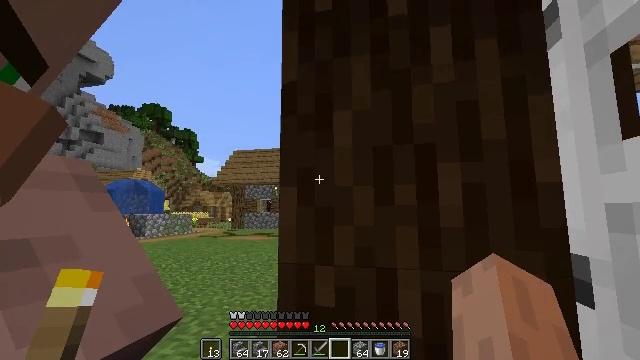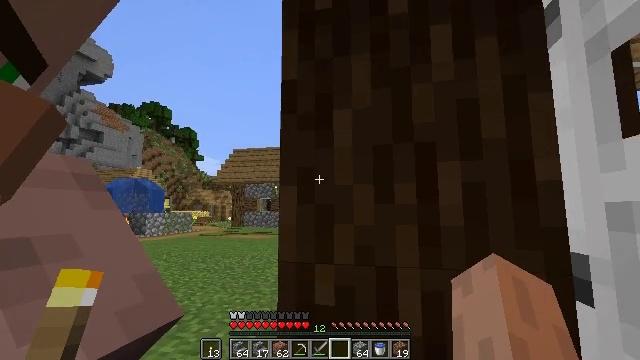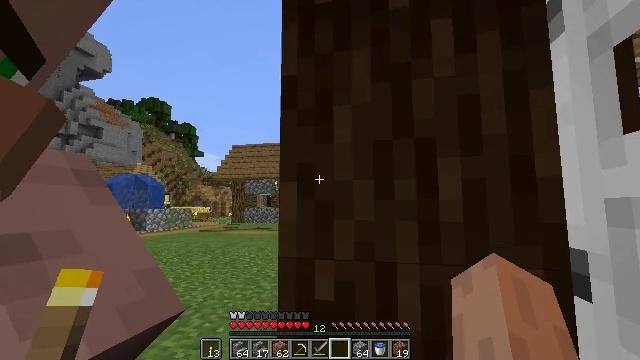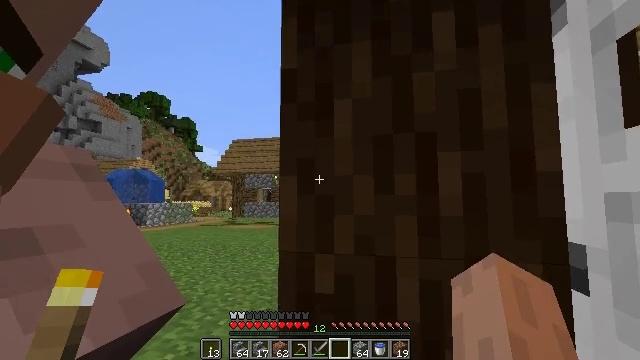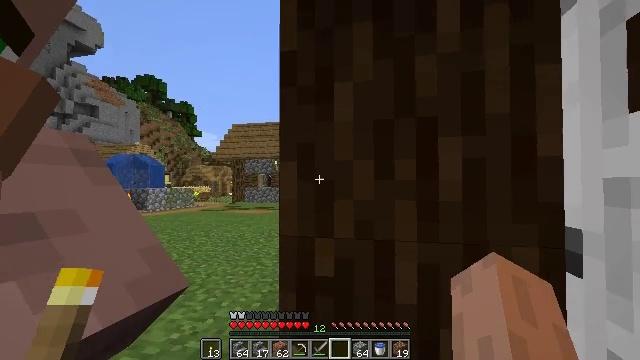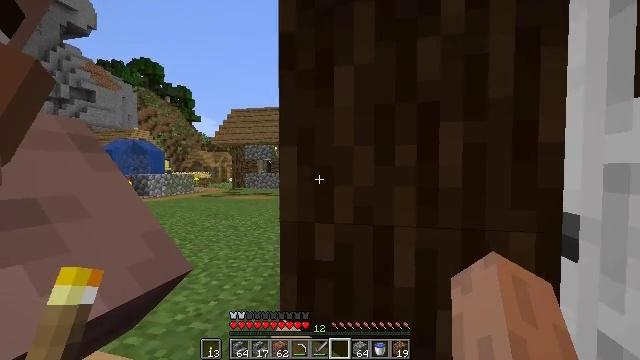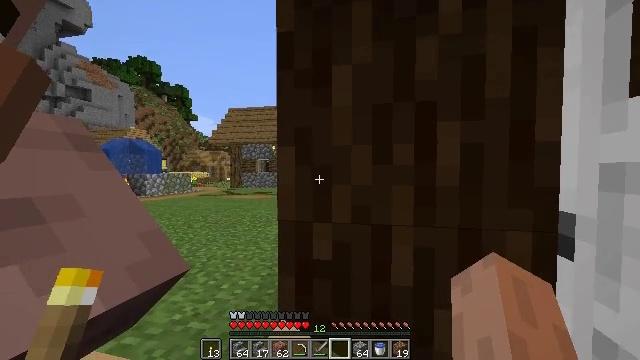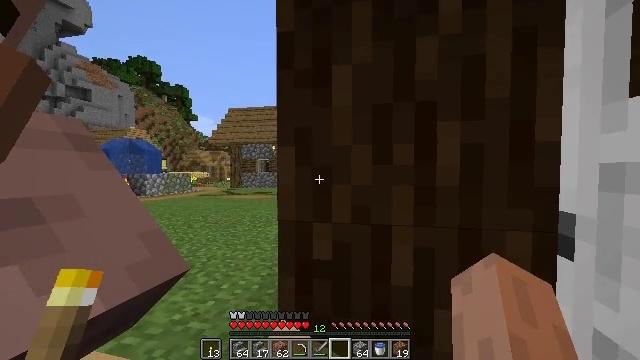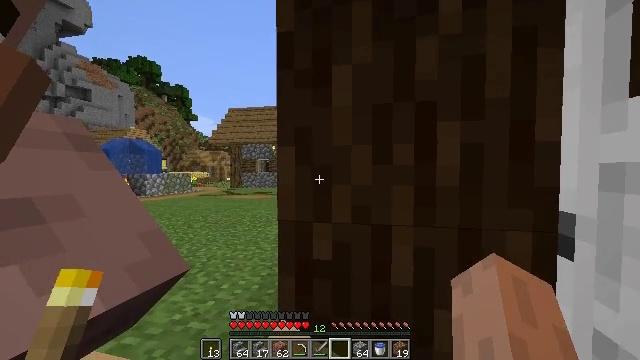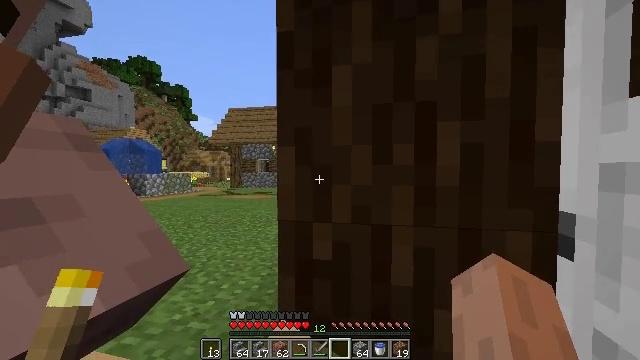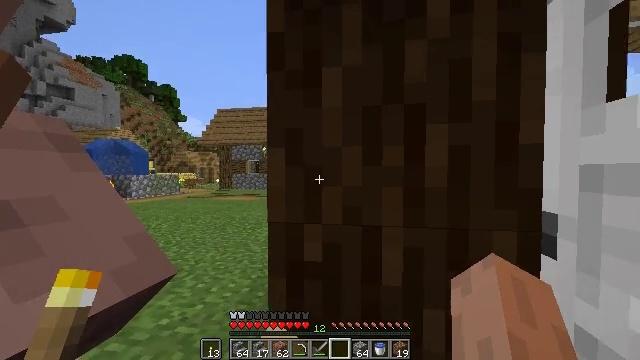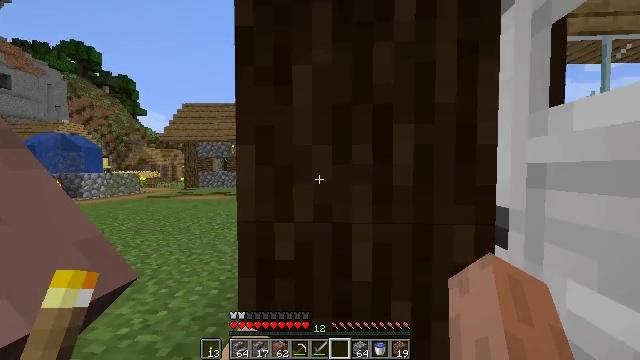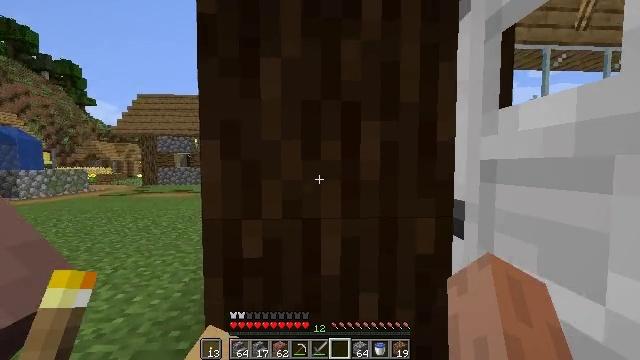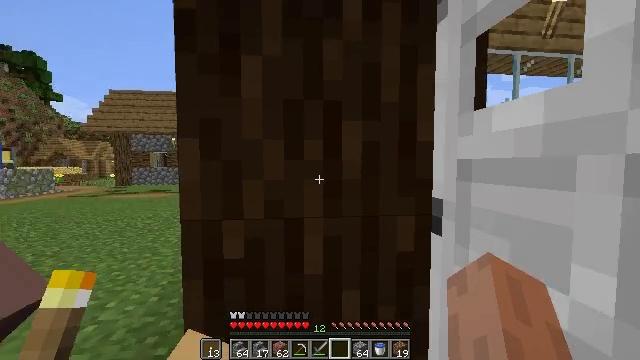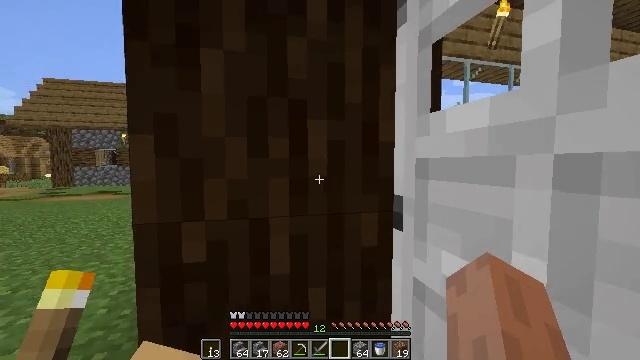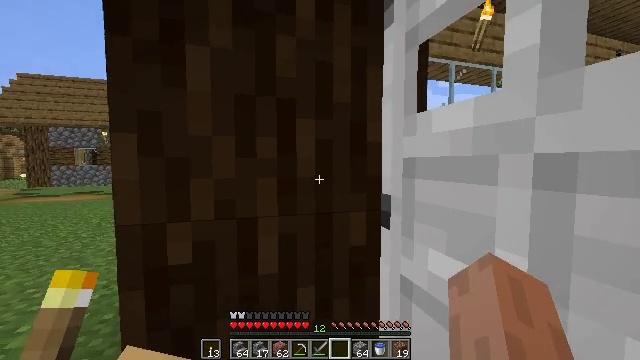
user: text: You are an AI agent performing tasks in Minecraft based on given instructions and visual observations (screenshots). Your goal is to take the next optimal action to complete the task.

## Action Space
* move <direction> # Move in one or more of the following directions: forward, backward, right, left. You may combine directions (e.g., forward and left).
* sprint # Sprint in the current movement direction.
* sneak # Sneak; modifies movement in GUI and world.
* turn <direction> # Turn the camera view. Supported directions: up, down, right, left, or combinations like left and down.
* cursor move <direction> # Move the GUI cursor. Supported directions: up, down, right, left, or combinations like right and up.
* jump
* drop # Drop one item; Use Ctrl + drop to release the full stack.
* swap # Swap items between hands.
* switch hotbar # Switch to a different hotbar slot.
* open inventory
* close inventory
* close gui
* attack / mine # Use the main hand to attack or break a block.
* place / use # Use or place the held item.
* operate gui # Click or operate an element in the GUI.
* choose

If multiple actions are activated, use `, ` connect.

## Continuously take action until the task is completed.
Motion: motion action
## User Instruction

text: Attack the iron door to collect it.
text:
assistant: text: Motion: turn left
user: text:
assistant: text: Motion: turn left
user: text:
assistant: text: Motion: turn left and down
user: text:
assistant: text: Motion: turn left and down
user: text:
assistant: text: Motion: turn left and down
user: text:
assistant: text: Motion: no_op
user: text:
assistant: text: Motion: no_op
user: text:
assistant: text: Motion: no_op
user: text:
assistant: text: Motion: no_op
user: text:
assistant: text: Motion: turn right
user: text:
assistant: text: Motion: turn right
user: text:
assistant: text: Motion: turn right
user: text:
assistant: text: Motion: turn right
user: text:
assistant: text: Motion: turn right
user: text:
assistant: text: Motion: turn right
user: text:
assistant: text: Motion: no_op
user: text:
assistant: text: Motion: no_op
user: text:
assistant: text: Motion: no_op
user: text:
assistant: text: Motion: move back
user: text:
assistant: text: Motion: move back
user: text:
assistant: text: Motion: move back
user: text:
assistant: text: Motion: move back
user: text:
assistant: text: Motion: move back
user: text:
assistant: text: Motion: move back
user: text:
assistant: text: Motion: no_op
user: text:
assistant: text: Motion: no_op
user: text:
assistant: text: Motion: no_op
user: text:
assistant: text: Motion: no_op
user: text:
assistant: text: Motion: no_op
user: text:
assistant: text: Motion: no_op